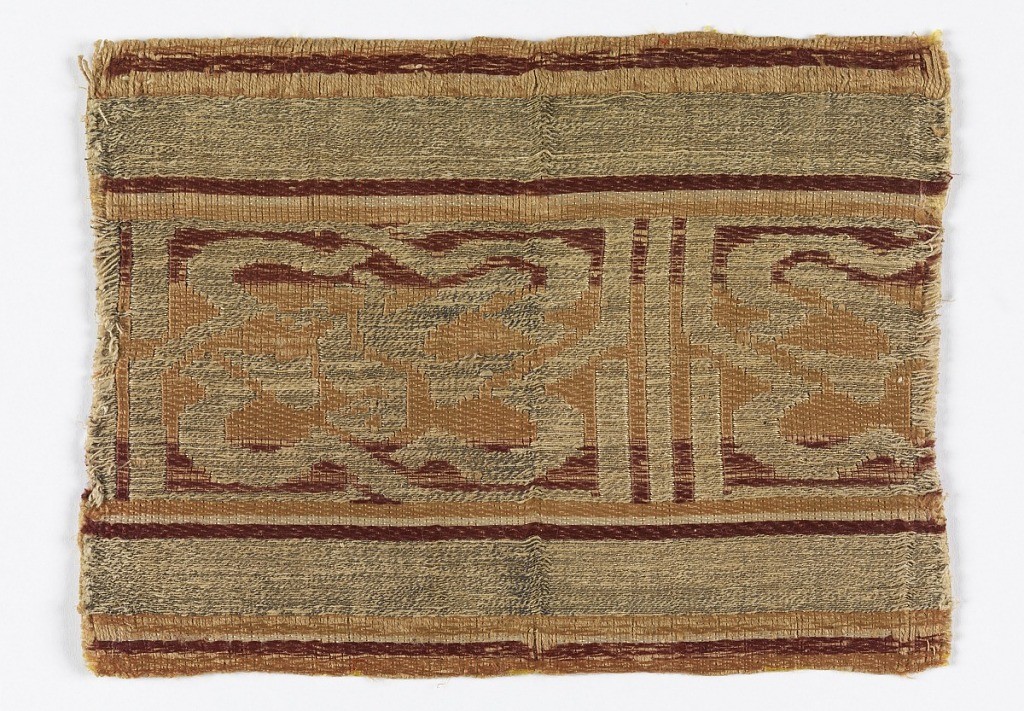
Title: Fragment
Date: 15th century
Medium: silk, linen, metal Technique: complementary weft 2/1 twill
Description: Ornamental band with a pattern of interlaced strapwork containing indistinct image of bird with spread wings.